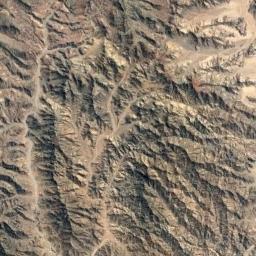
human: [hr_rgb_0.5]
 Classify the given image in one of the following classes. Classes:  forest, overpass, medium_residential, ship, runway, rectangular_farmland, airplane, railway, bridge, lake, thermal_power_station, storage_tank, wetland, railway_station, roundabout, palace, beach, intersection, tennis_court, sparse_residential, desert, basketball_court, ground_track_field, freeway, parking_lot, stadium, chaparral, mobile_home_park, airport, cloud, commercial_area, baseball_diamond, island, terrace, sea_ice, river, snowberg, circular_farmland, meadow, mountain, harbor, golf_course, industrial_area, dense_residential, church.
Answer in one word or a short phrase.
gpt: mountain